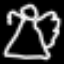
Label: angel